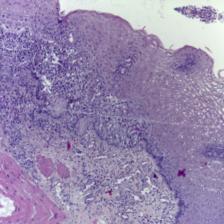
Diagnosis: OSCC